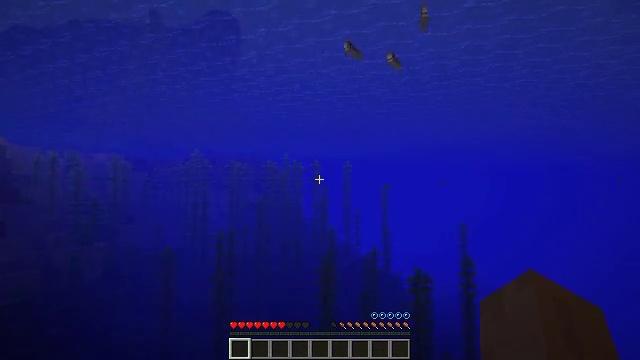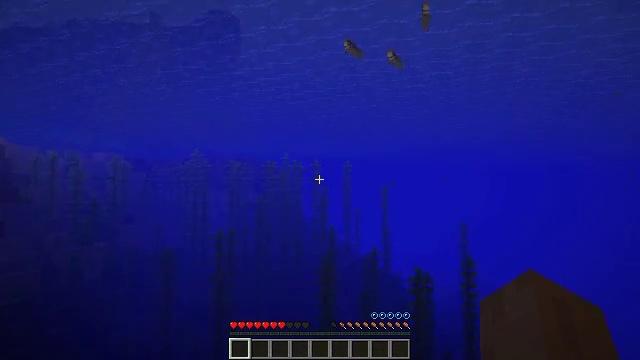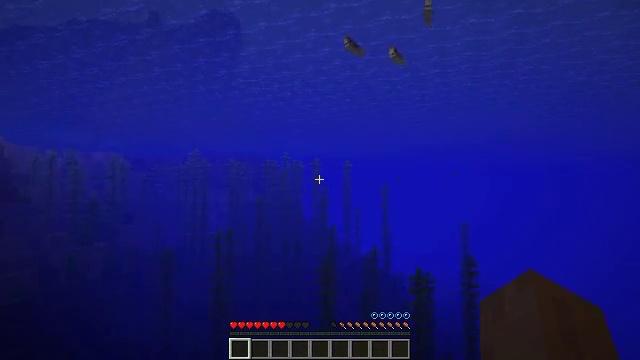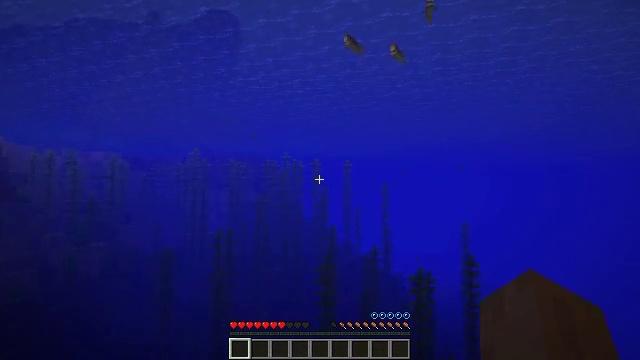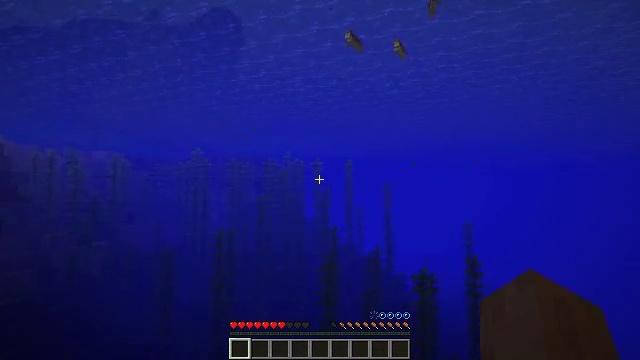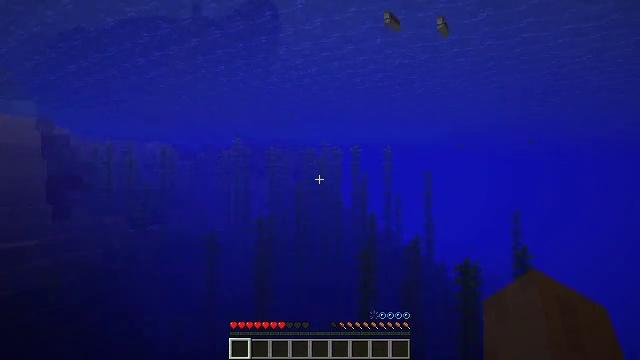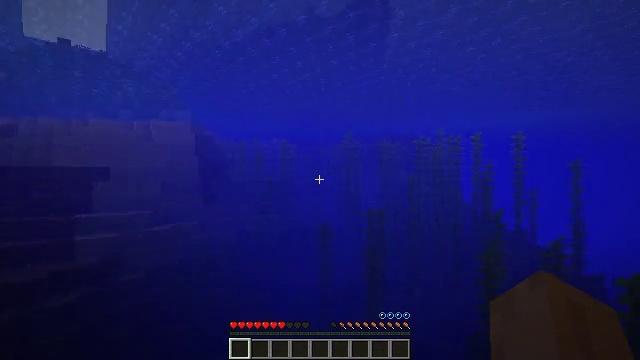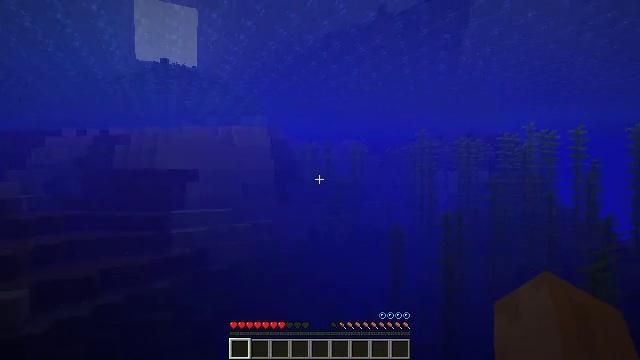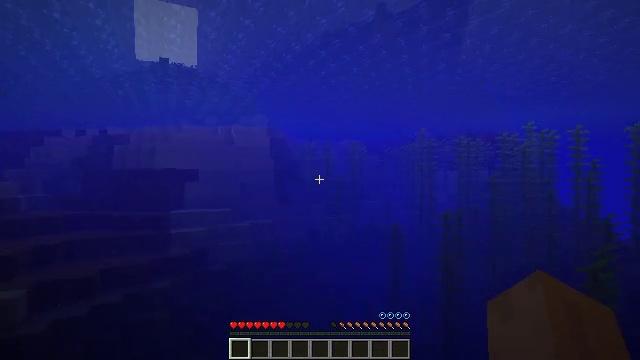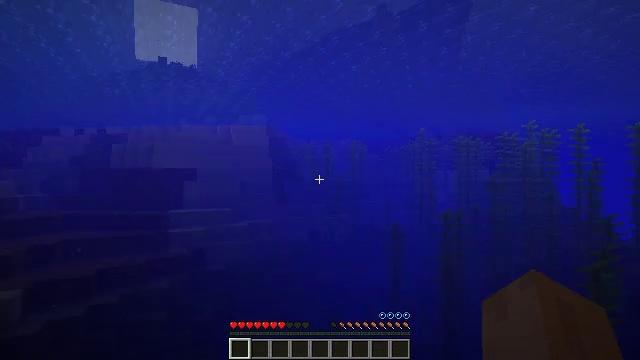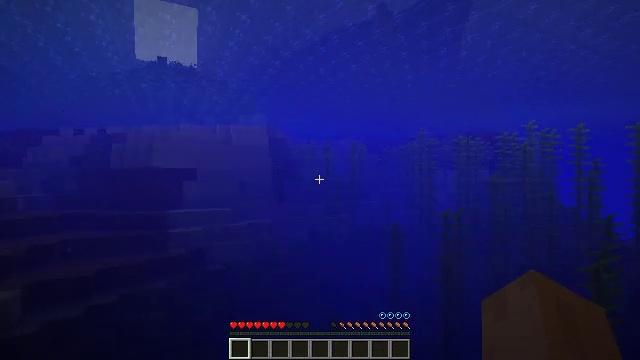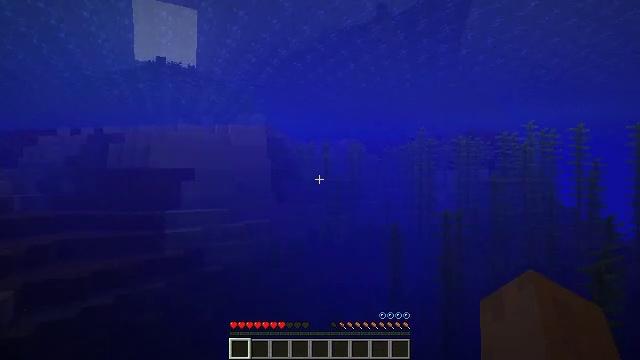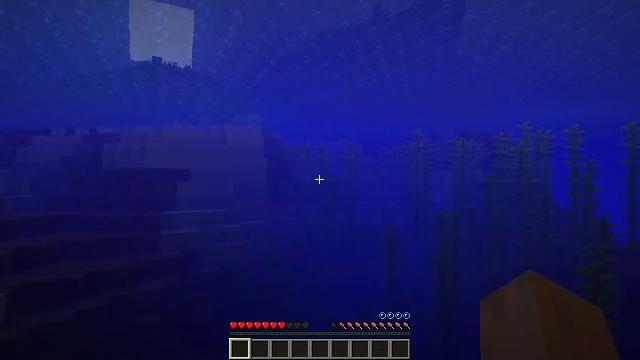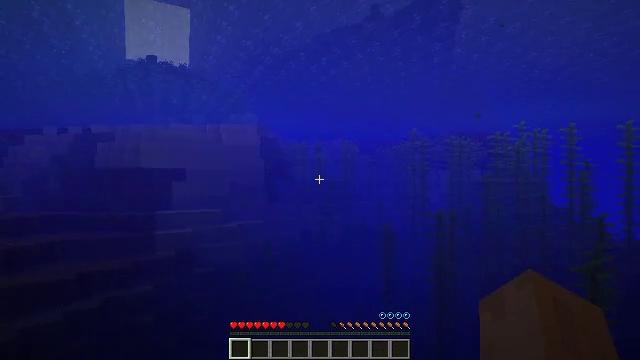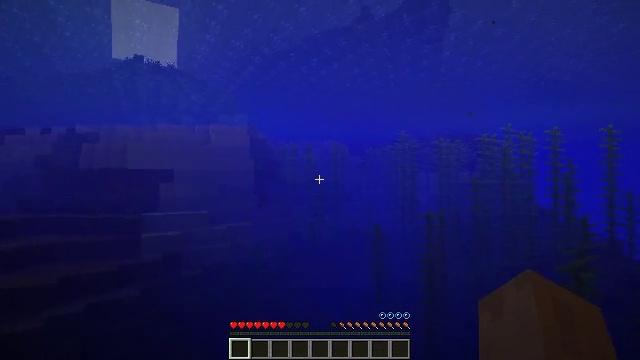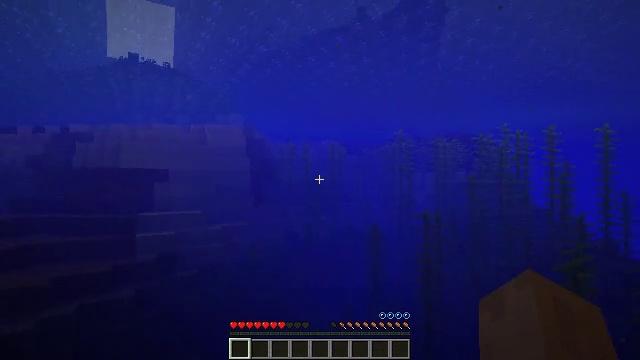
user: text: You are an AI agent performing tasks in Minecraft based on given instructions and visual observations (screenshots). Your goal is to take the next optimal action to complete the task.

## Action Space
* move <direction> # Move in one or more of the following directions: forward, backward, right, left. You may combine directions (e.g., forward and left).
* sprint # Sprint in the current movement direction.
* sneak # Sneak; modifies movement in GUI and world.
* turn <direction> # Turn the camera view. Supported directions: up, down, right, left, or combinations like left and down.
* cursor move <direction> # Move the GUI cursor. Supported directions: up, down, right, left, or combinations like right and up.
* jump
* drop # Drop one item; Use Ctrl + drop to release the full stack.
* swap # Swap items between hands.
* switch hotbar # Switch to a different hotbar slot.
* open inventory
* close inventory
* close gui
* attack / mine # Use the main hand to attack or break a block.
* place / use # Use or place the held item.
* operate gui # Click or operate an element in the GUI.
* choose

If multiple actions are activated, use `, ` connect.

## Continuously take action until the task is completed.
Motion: motion action
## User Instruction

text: Gather some birch planks.
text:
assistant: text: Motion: move forward, attack / mine
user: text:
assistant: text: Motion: move forward, attack / mine
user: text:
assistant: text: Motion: move forward, attack / mine
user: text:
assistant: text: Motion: move forward, attack / mine
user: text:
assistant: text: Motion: move forward, turn left and down, attack / mine
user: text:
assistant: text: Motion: move forward, turn left and down, attack / mine
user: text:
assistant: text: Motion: move forward, turn left, attack / mine
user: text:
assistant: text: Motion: move forward, attack / mine
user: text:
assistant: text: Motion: move forward, attack / mine
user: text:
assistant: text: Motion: move forward, attack / mine
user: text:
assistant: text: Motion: move forward, attack / mine
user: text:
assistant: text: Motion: move forward, attack / mine
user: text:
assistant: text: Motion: move forward, attack / mine
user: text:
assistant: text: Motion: move forward, turn right, attack / mine
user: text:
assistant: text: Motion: move forward, attack / mine
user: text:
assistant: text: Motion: move forward, turn right, attack / mine
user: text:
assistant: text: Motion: move forward, turn right, attack / mine
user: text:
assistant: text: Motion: move forward, turn right, attack / mine
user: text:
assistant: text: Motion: move forward, turn right and up, attack / mine
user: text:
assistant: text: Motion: move forward, turn right and up, attack / mine
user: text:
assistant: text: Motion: move forward, turn right and up, attack / mine
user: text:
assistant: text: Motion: move forward, attack / mine
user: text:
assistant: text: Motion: move forward, attack / mine
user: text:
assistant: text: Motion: move forward, attack / mine, jump
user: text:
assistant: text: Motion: move forward, attack / mine, jump
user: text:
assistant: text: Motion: move forward, attack / mine, jump
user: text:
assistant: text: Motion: move forward, attack / mine, jump
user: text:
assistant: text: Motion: move forward, attack / mine, jump
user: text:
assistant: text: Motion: move forward, attack / mine, jump
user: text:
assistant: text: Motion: move forward, attack / mine, jump